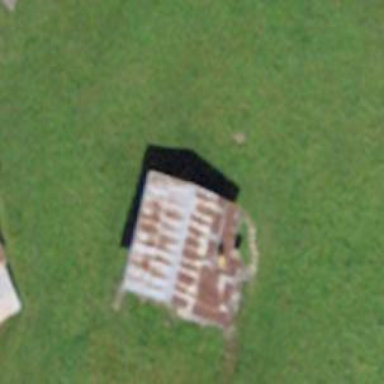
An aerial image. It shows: Cabin.